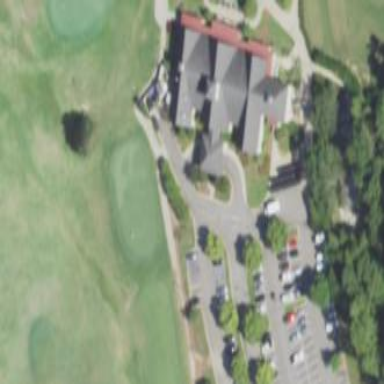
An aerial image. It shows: Clubhouse building at golf course.